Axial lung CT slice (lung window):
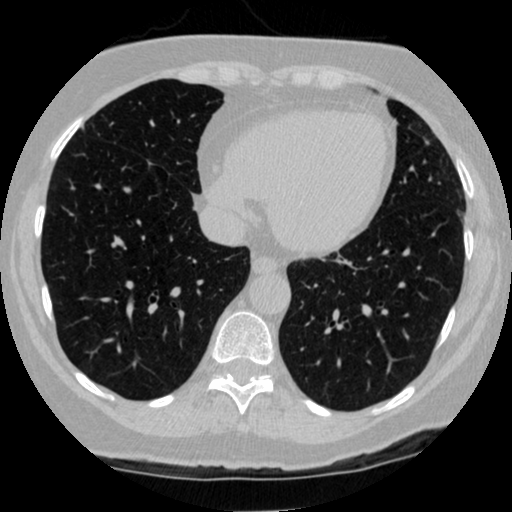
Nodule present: no